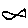
Label: fish